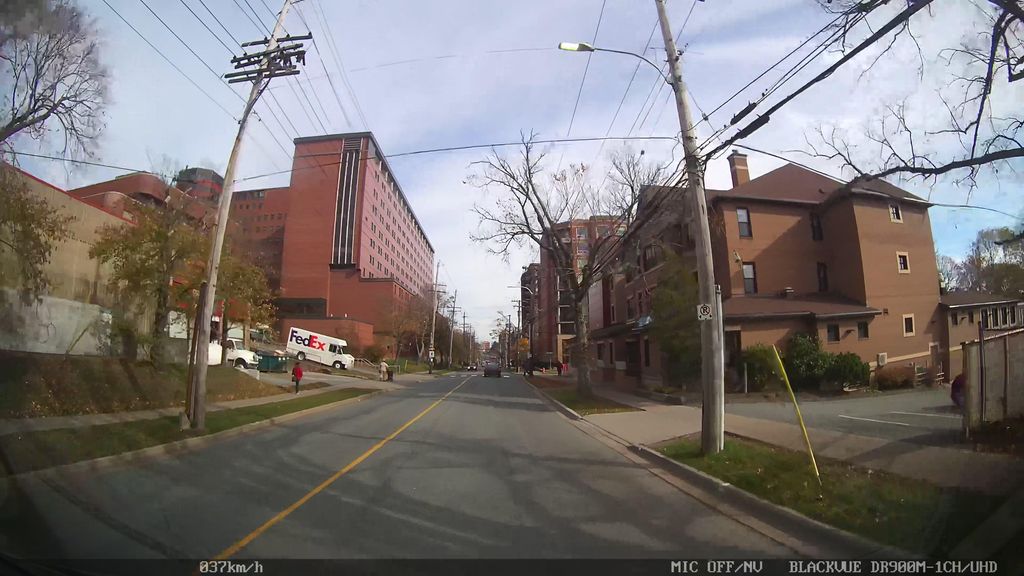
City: halifax